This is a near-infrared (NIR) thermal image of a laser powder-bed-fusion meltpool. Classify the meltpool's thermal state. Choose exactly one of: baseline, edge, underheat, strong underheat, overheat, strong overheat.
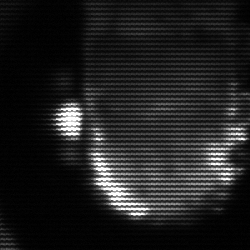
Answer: baseline